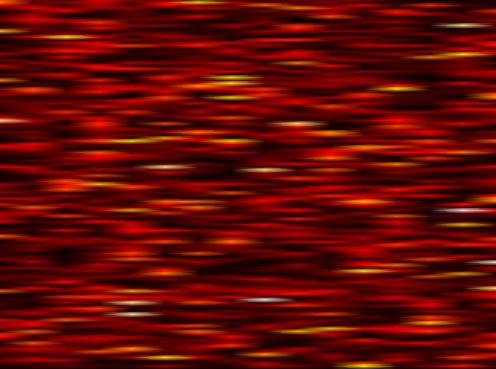
Label: WOLA